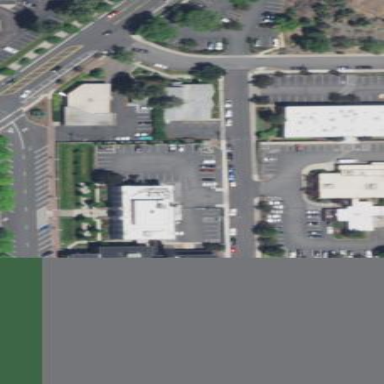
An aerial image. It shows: Parking area.